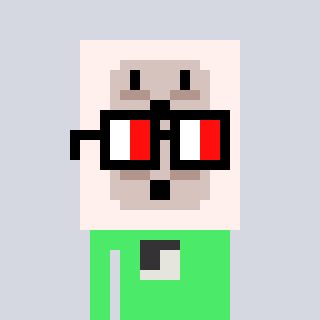
a pixel art character with square glasses with black frames and red eyes, a outlet-shaped head and a teal-colored body on a cool background